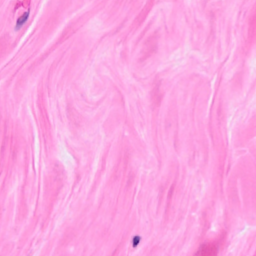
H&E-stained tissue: Breast